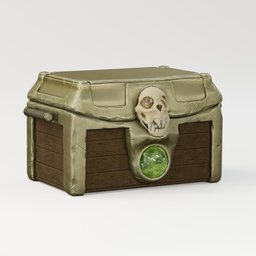
Label: decoration